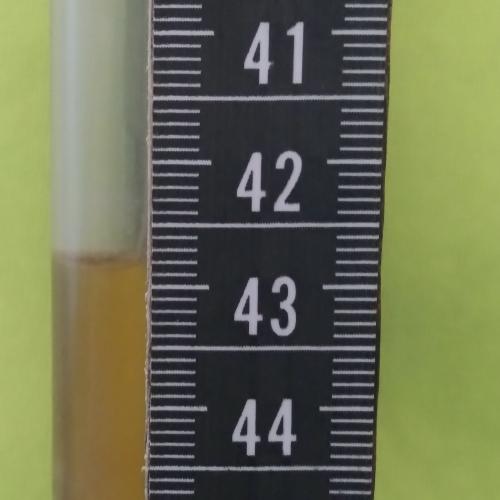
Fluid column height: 42.8 cm